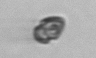
Label: Heterocapsa_rotundata